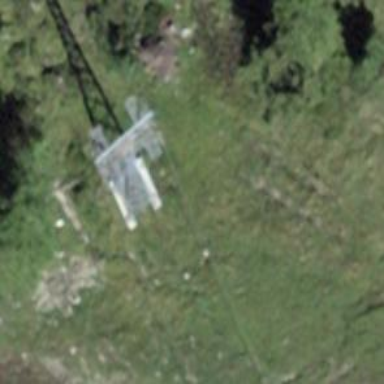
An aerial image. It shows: Pylon used for aerialway.